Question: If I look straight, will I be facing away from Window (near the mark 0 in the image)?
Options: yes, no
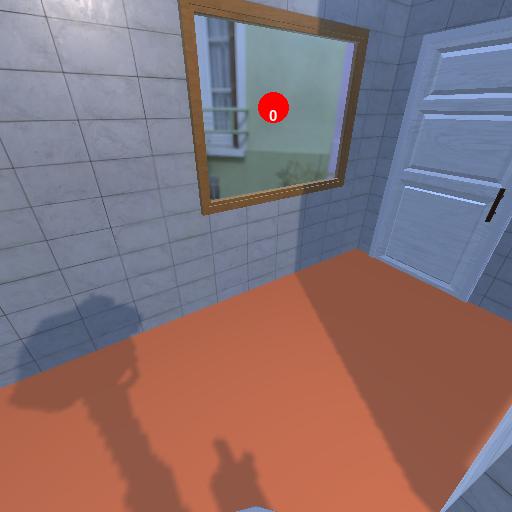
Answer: yes